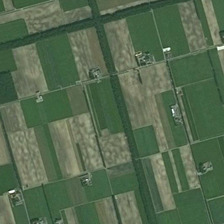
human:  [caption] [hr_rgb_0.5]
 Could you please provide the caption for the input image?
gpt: many pieces of farmlands are together .

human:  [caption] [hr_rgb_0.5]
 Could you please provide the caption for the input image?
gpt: many pieces of farmlands are together .

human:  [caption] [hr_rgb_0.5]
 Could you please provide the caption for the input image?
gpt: many pieces of farmlands are together .

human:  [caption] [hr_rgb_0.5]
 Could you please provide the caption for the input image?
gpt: many pieces of farmlands are together .

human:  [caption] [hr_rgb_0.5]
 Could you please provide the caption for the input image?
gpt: many pieces of farmlands are together .